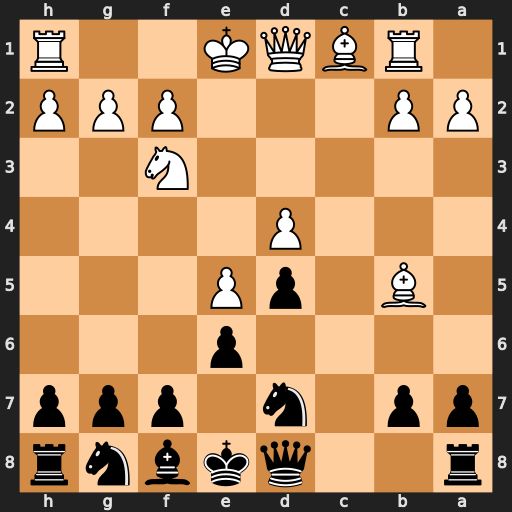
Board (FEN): r2qkbnr/pp1n1ppp/4p3/1B1pP3/3P4/5N2/PP3PPP/1RBQK2R
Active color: b
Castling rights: Kkq
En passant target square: -
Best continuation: Qa5+ Bd2 Qxb5